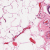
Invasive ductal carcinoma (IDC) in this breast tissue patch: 0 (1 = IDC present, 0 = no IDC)